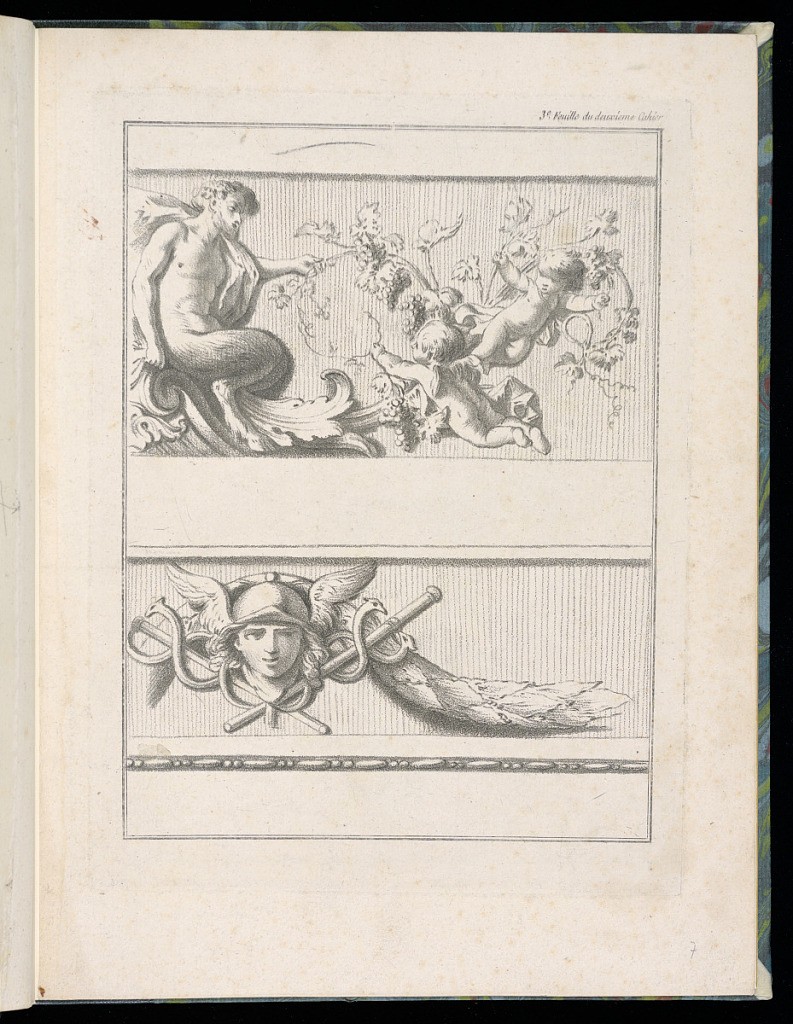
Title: Two Frieze Designs
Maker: Jean-Baptiste Huet, French, 1745 – 1811
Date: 1776–89
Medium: Crayon manner etching on paper
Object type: Print
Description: Two details of frieze designs, one above the other, featuring winged putto, a satyr/ faun, scrolling leaves (rinceaux), foliate scrolls, grapes, festoon of leaves, mask (mascaron) of Greek and Roman god Hermes/Mercury with his winged helmet and caduceus. The plate is numbered.